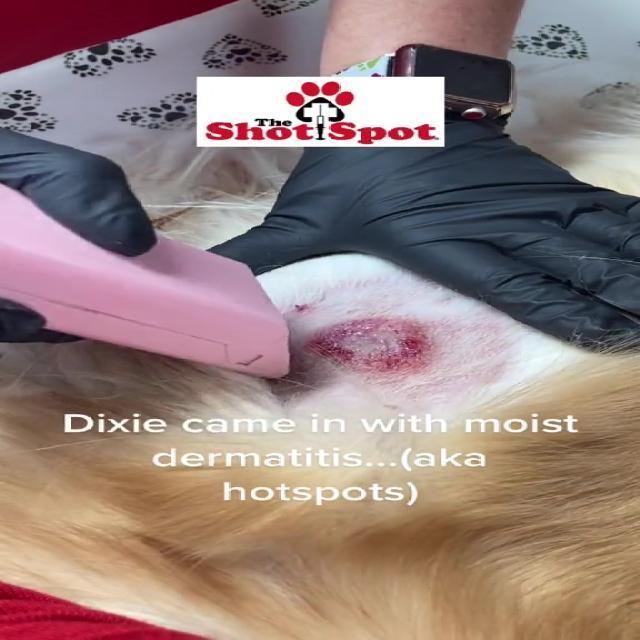
Canine dermatitis — inflammation of the skin presenting with erythema, pruritus, papules, and excoriation. May be allergic, contact, or atopic in origin.